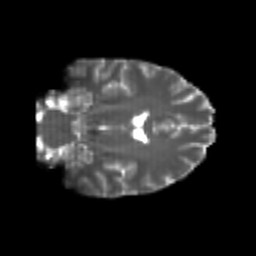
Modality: T2w
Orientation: coronal
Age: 26
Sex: female
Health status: healthy
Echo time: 0.074 s